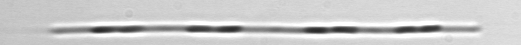
Label: Leptocylindrus